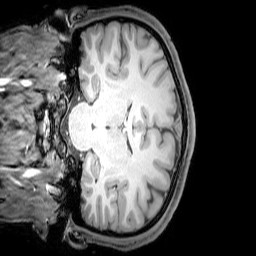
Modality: T1w
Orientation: coronal
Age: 20
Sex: male
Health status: healthy
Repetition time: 0.081 s
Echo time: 0.037 s